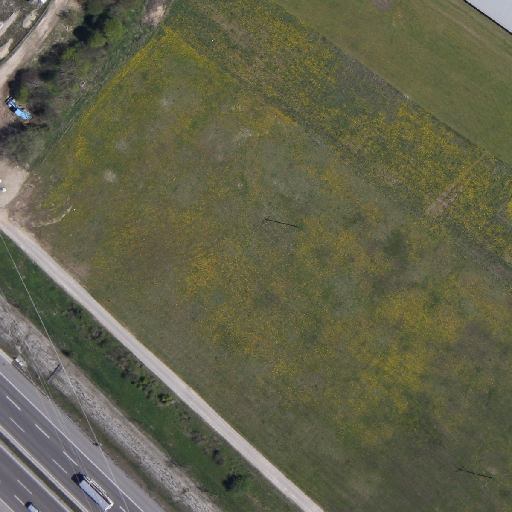
Referring expression: heavy-duty vehicle driving on the road